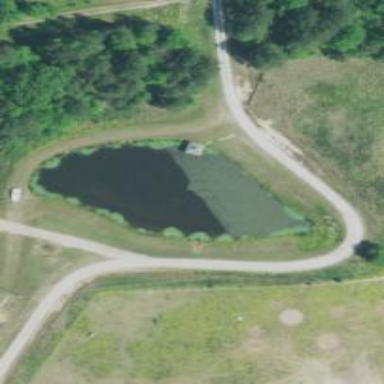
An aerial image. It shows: Pond with natural water.